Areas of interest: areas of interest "Ningbo Yinzhou Zhengxin Machinery Parts Factory"
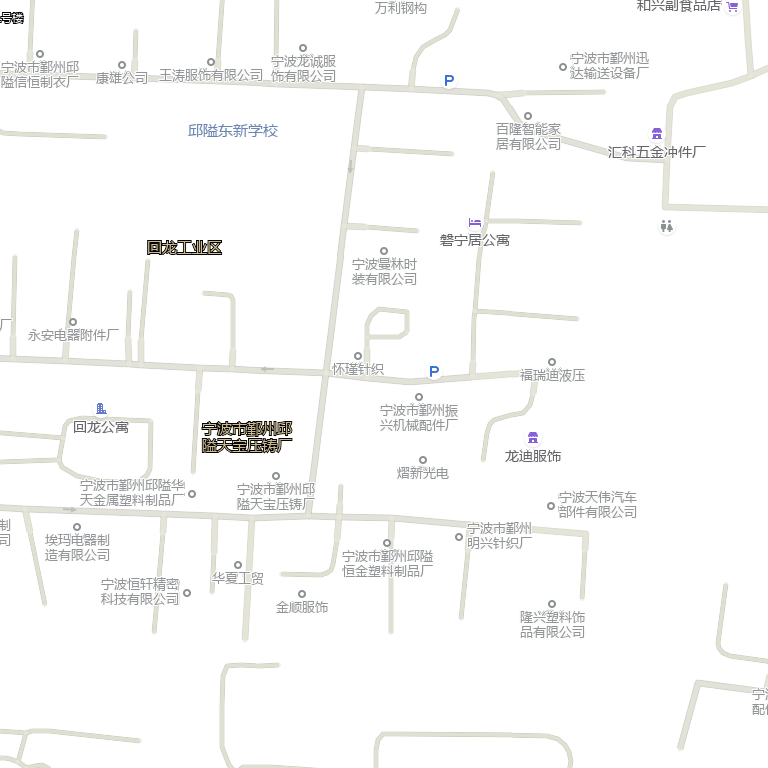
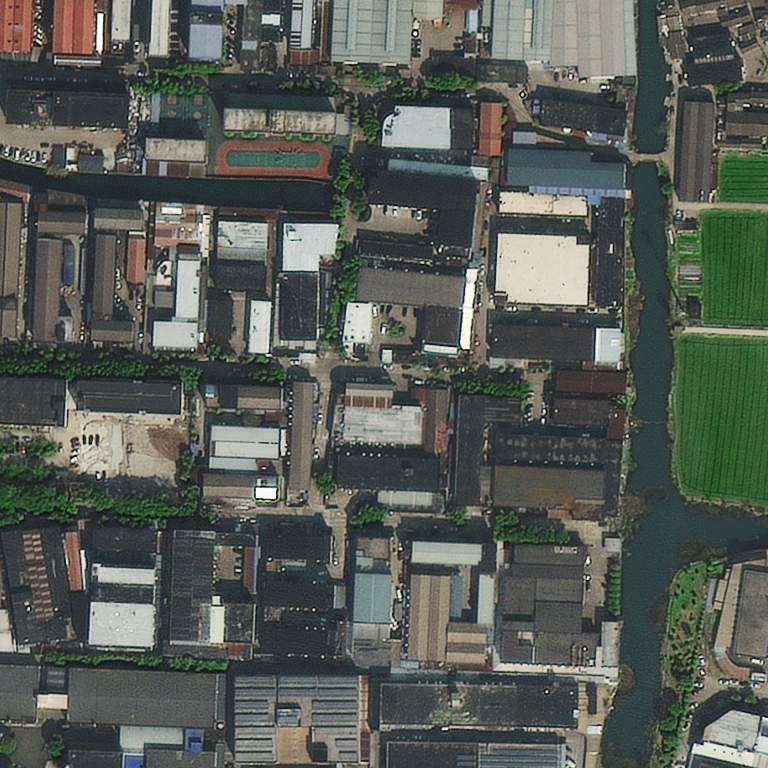